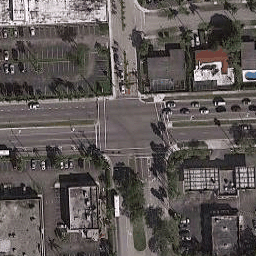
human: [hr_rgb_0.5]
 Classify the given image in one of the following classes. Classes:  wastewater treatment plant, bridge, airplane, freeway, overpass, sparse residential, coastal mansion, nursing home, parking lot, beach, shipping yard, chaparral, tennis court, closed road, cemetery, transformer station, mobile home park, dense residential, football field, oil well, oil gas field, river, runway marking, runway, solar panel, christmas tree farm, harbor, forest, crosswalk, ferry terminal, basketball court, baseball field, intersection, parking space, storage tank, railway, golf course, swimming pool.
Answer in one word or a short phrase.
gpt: intersection